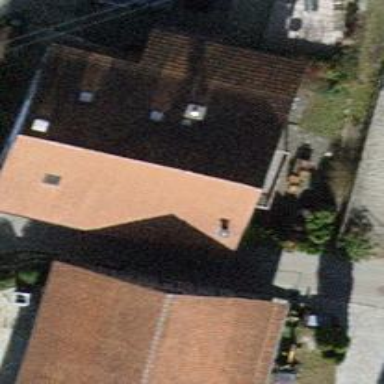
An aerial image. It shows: Detached building with gabled roof.